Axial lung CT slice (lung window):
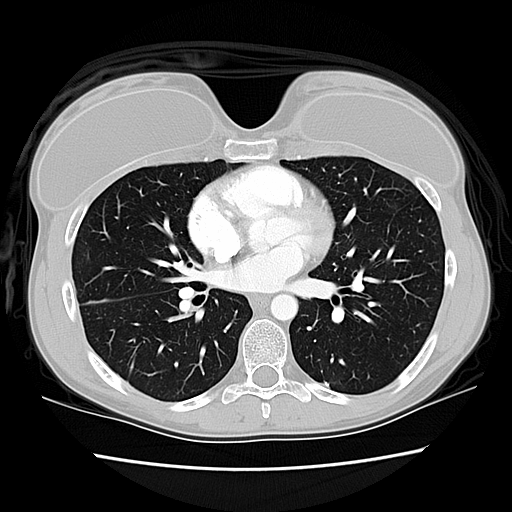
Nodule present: no